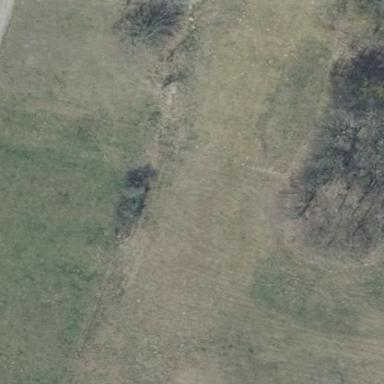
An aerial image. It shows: Beautiful meadow.